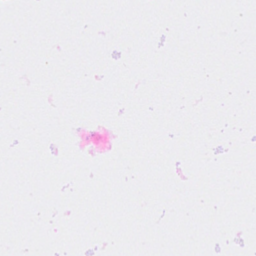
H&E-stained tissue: Breast